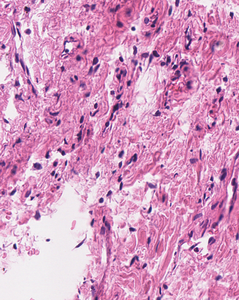
Tumor epithelial tissue: no
Tumor-associated stroma tissue: yes
Normal tissue: no